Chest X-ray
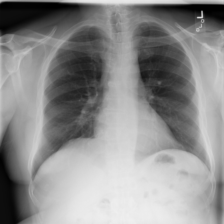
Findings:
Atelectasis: negative
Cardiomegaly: negative
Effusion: negative
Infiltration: negative
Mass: negative
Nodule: negative
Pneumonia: negative
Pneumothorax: negative
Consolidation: negative
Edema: negative
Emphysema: negative
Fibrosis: negative
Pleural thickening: negative
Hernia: negative